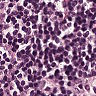
Metastatic tissue present: yes